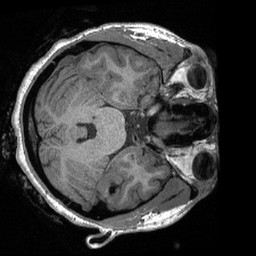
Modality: T1w
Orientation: axial
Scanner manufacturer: siemens
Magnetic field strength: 3 T
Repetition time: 2.4 s
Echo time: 0.00213 s